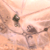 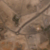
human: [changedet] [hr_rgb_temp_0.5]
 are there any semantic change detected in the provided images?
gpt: A new street was created in the middle of desert.